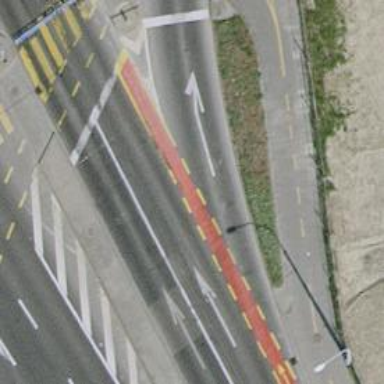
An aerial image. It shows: Crossing with traffic signals.